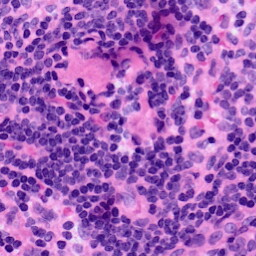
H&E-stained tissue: LymphNode